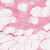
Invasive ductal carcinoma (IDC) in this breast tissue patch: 0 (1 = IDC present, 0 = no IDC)